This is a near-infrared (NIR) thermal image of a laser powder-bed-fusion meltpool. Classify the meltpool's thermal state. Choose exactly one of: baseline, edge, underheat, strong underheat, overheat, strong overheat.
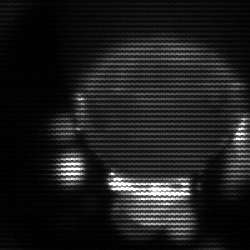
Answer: edge